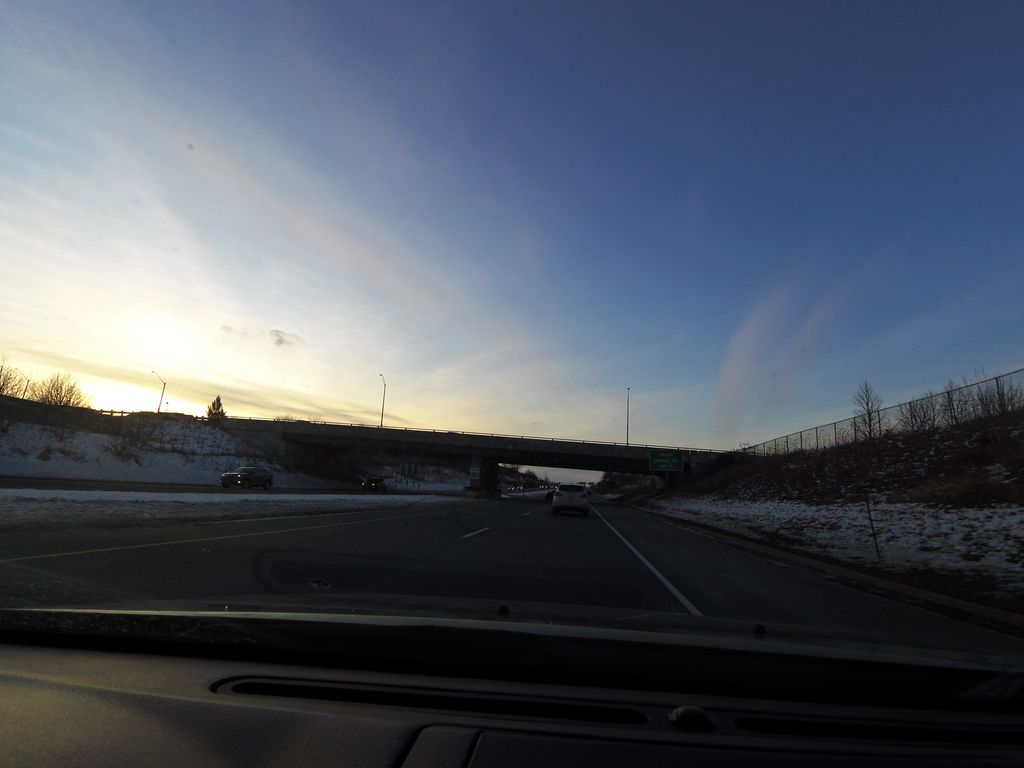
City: hamilton